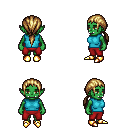
a pixel art fantasy rpg character, female body template, orc, green skin, teal sleeveless shirt, red pants, blonde ponytail hairstyle, gold boots, four views (front, back, left, right), 2x2 character sprite sheet, small pixel art, hard edges, no anti-aliasing